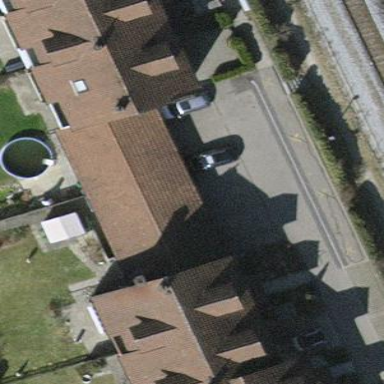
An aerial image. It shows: Garages with gabled roofs.